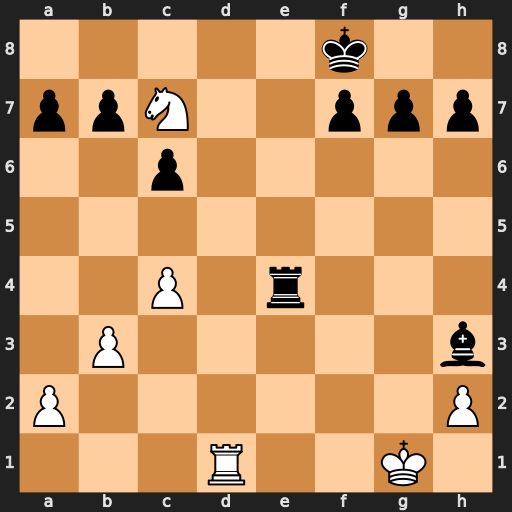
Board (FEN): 5k2/ppN2ppp/2p5/8/2P1r3/1P5b/P6P/3R2K1
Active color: w
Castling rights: -
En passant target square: -
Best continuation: Rd8+ Ke7 Re8+ Kd7 Rxe4